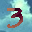
Label: 3